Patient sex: F
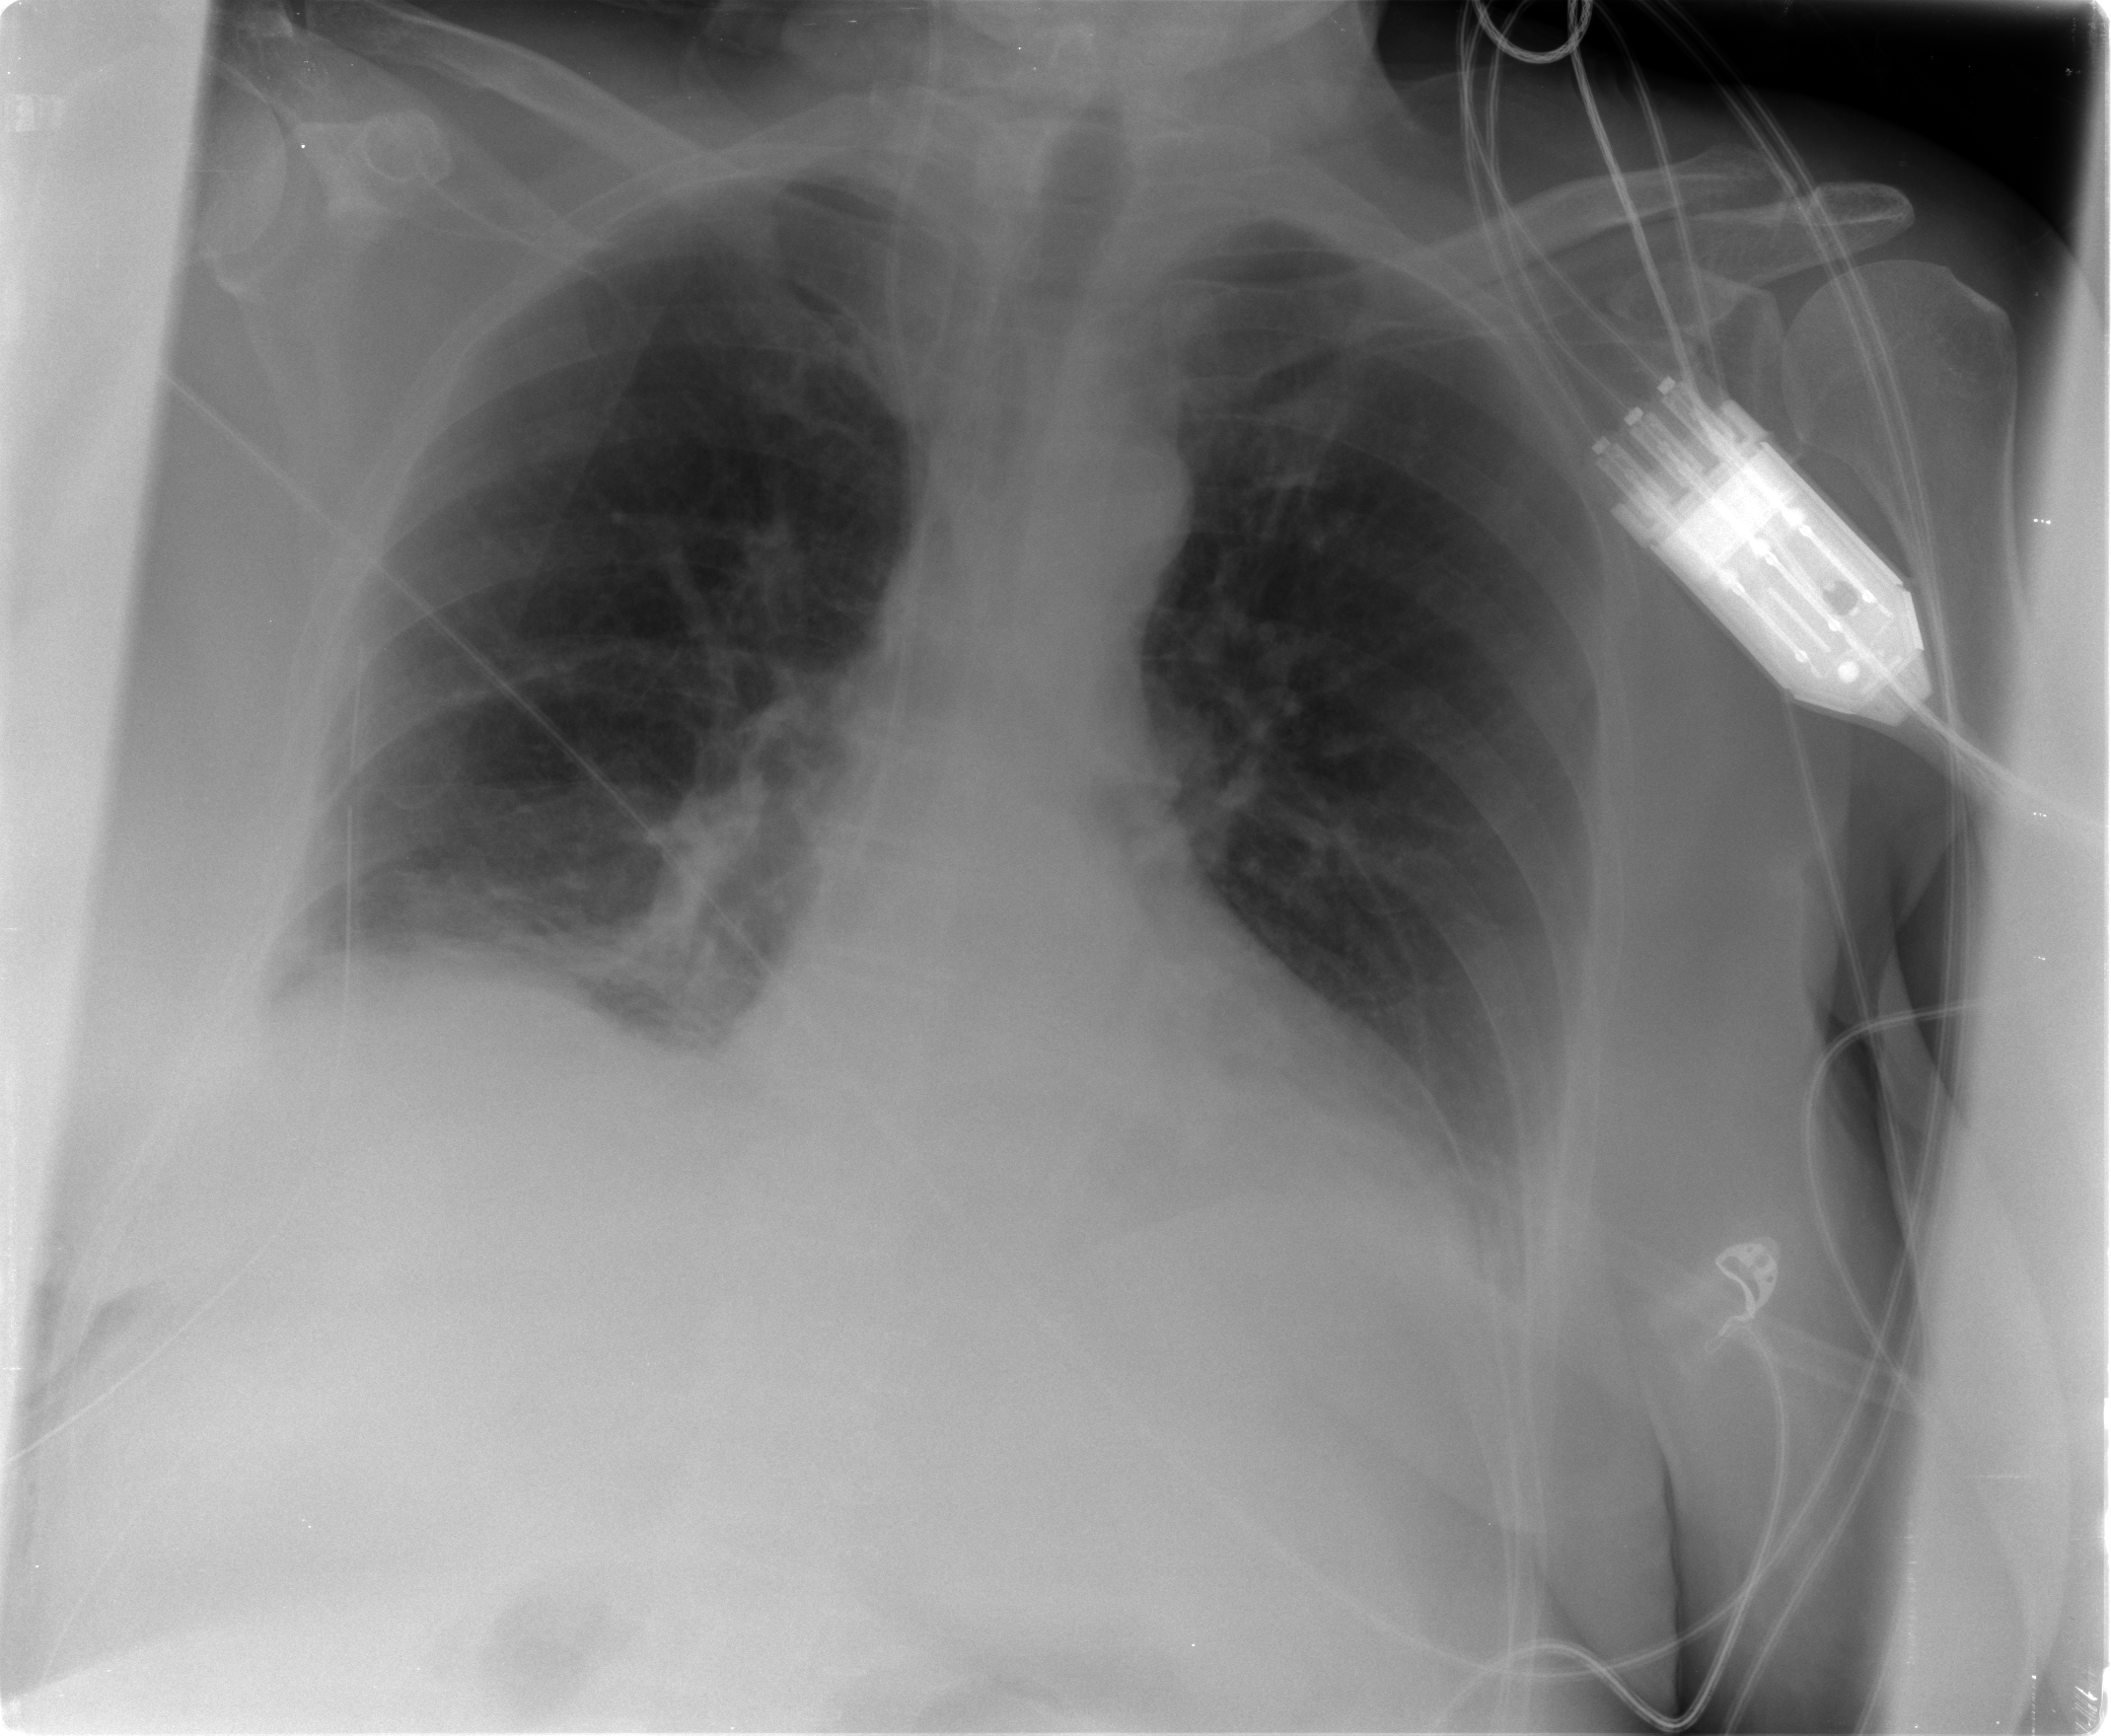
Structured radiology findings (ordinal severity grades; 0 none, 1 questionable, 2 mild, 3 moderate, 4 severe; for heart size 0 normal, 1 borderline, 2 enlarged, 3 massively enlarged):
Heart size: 0
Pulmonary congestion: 0
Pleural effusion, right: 2
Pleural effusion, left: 1
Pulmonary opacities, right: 0
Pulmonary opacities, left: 0
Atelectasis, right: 2
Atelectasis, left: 2